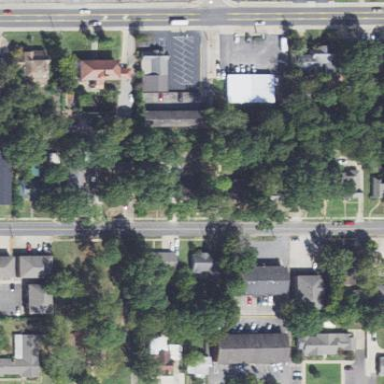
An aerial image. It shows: Residential area consisting of single-family homes.